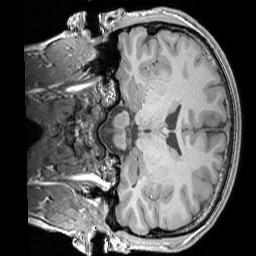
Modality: T1w
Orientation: coronal
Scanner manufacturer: siemens
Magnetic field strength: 3 T
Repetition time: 1.83 s
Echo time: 0.00303 s